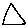
Label: triangle